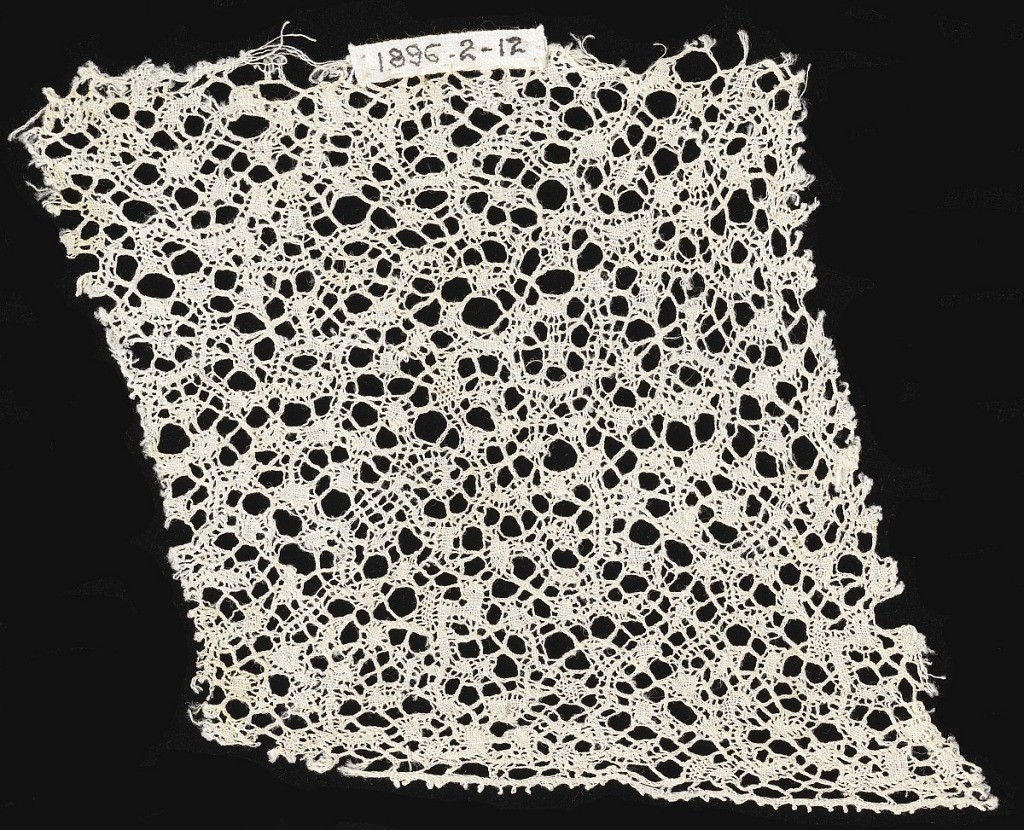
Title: Fragment
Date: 17th century
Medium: linen Technique: bobbin lace (Binche style with no ground but snowball pattern)
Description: Binche style fragment in a scrolling ribbon and snowball pattern with braided connections.